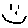
Label: smiley face